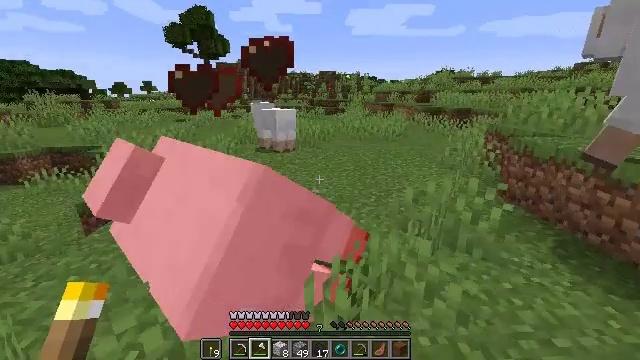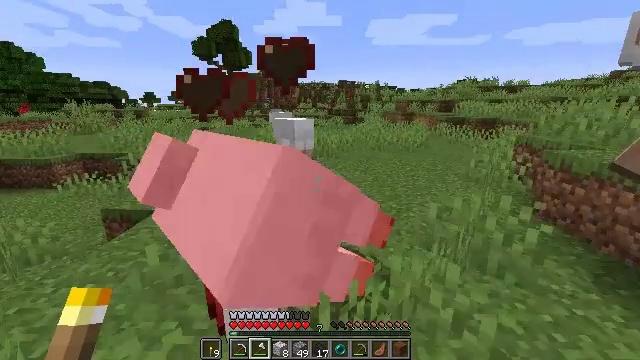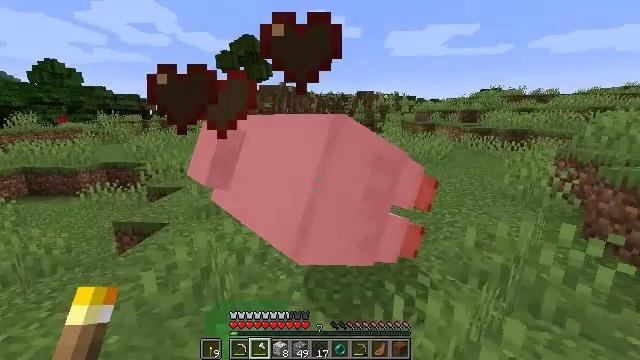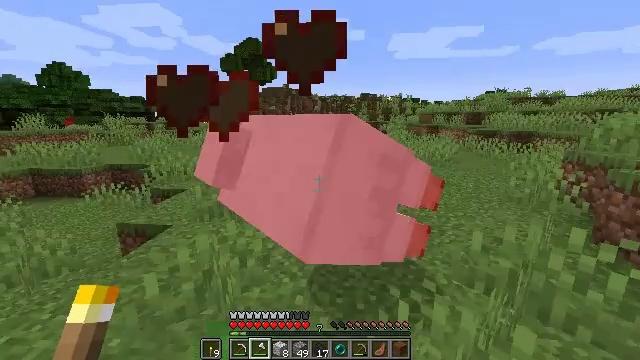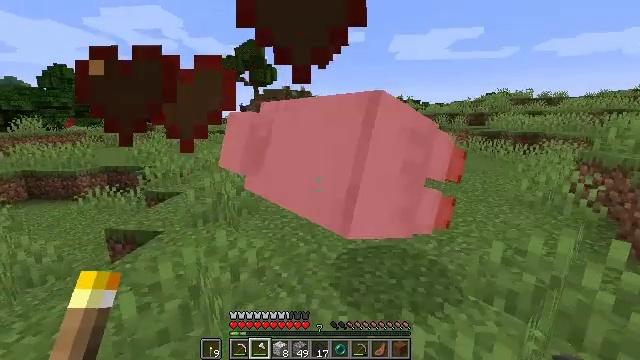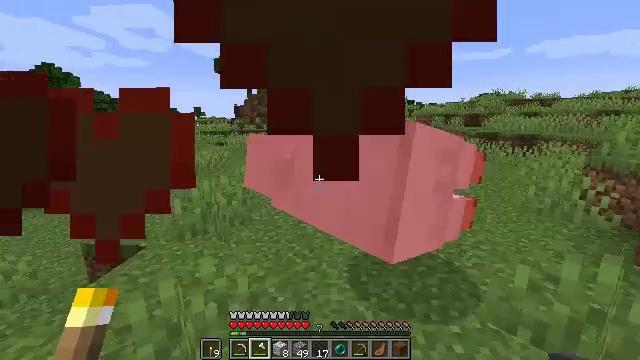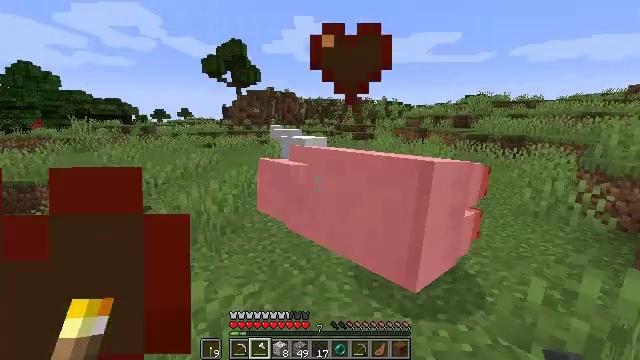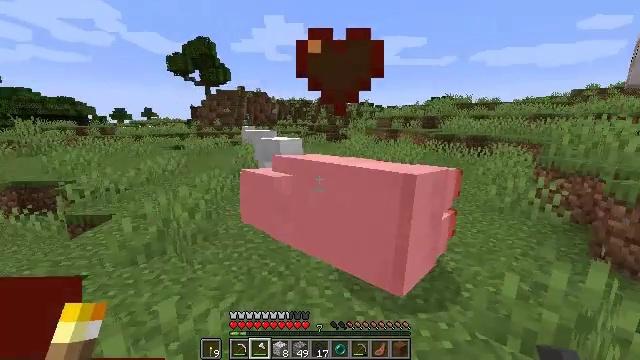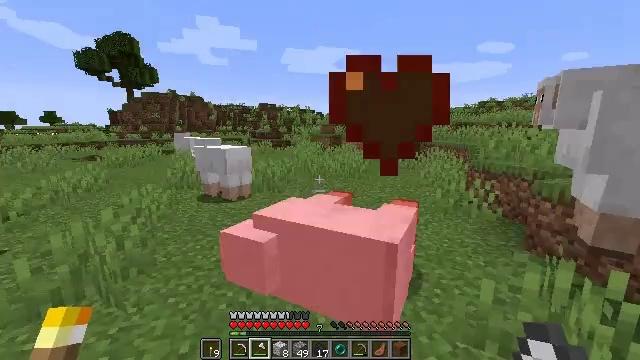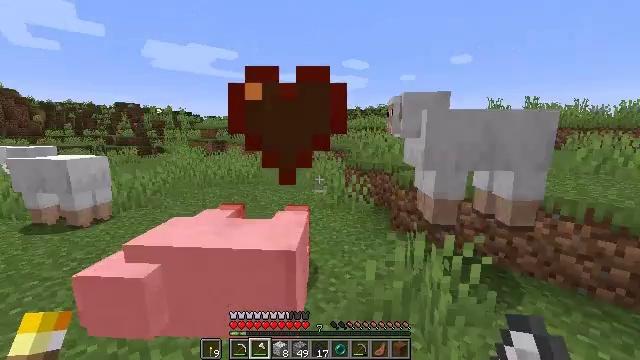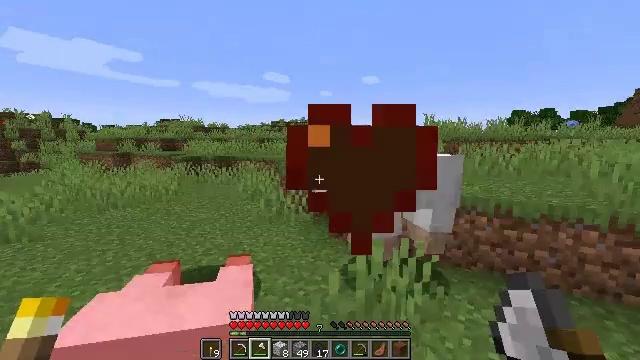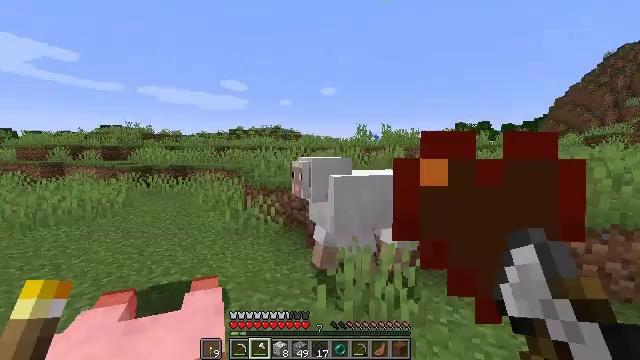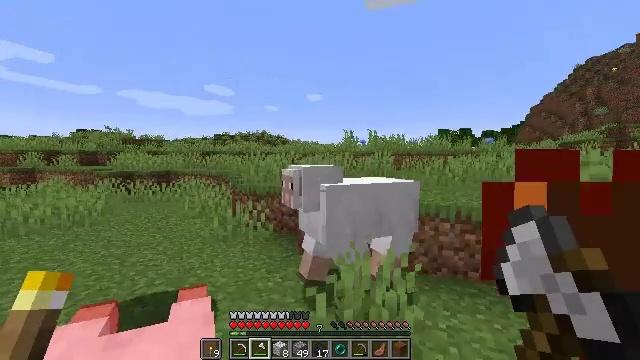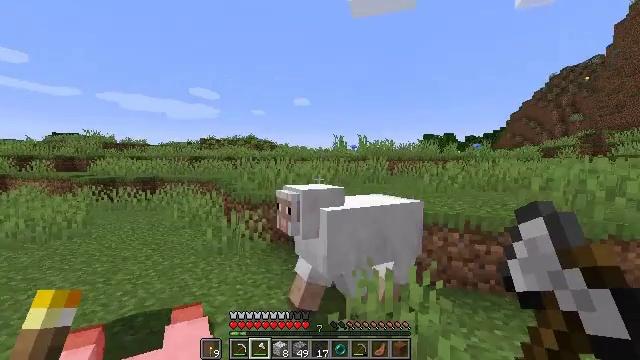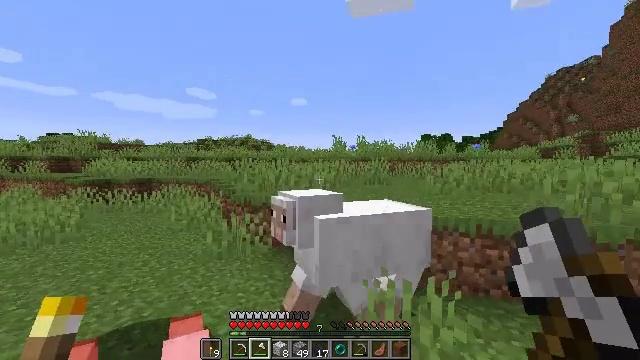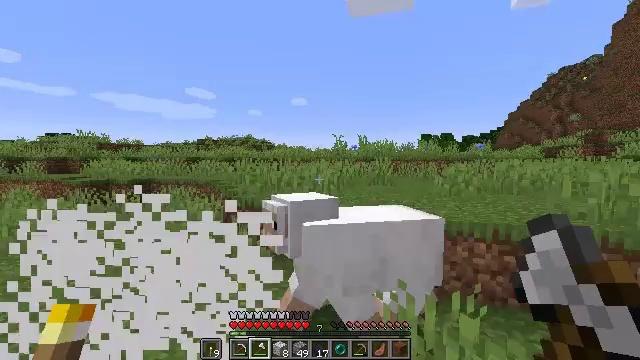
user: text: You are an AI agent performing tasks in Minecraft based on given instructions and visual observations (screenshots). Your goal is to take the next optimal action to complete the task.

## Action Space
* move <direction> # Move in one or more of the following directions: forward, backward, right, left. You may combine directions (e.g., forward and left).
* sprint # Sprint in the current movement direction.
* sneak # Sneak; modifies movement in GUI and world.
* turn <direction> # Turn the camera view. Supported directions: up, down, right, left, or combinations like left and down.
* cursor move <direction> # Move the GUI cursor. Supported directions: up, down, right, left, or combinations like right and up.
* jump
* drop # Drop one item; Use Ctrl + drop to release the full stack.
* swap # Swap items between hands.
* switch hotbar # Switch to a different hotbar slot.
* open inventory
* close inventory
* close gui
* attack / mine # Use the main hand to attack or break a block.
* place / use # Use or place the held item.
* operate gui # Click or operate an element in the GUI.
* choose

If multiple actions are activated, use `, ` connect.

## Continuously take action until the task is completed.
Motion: motion action
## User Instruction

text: Hunt animals.
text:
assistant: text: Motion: move forward, turn left and up
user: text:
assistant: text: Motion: move forward, turn left and up
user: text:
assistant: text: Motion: move forward
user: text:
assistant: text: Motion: move forward
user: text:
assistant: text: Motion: move forward and move left, turn right
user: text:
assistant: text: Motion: move forward and move left, turn right
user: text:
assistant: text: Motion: move forward and move left, turn right
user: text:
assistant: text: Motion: move forward and move left, turn right and up
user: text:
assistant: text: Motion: move forward and move left, turn right
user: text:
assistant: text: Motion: move forward and move left, turn right and up
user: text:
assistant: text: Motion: move forward and move left, turn right and up
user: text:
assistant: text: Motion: move forward and move left, turn right and up
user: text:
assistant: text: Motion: move forward and move left, turn right and up
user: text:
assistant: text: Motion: move forward
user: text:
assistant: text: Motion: move forward
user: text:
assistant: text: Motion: move forward
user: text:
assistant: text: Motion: move forward
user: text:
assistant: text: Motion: move forward, turn left and down
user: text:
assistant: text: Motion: move forward, turn left and down, attack / mine
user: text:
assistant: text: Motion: turn right and down, attack / mine
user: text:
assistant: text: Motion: attack / mine
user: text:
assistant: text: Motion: turn left
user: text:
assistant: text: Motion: turn left and up
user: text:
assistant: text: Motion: turn left and up
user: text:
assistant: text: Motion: move forward, turn left
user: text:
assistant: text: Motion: move forward
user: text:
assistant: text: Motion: move forward
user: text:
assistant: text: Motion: move forward
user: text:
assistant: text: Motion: move forward, turn left and up
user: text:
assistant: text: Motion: move forward, turn left